Field crop: maize
Growth stage: 2
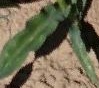
Species: maize